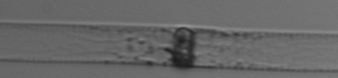
Label: Dactyliosolen_blavyanus